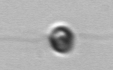
Label: flagellate